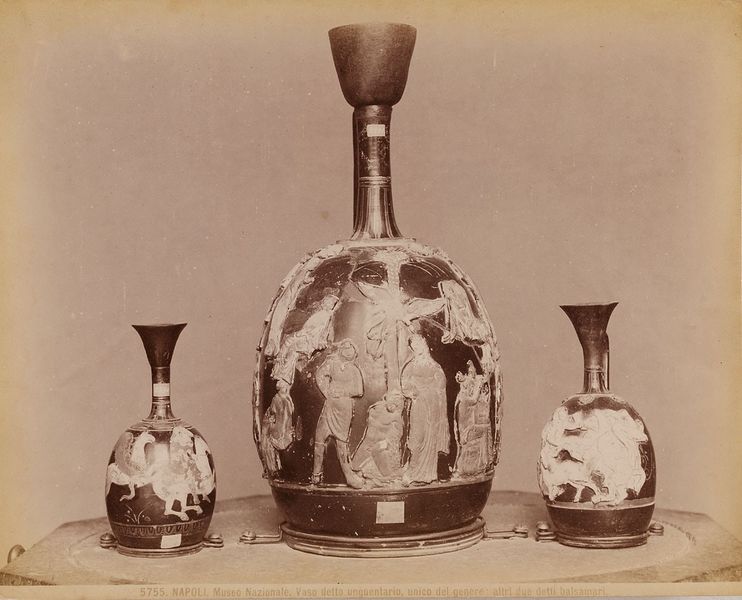
Künstler: Giacomo Brogi
Standort: Hamburg
Institution: Museum für Kunst und Gewerbe Hamburg
Schlagwörter: krug, vase, topf, foto, fotografie, photographie, kunst, photo, albumin, lichtbild, sachfotografie, kunstgeschichte, bildwerke, gefäß, angewandte und bildende kunst, hessische systematik, behälter, schwarzweißpositivverfahren, silbersalzverfahren, schwarzweißfotografie, objektstudien, sachphotographie, albuminpapier